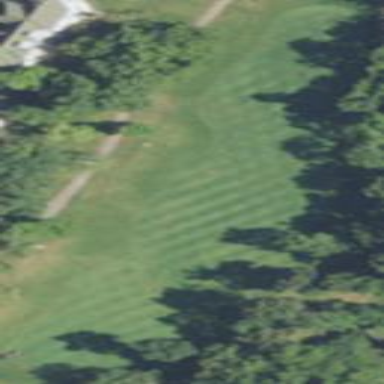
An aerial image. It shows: Scenic golf fairway.